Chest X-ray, PA view. Patient: 8 years old, sex M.
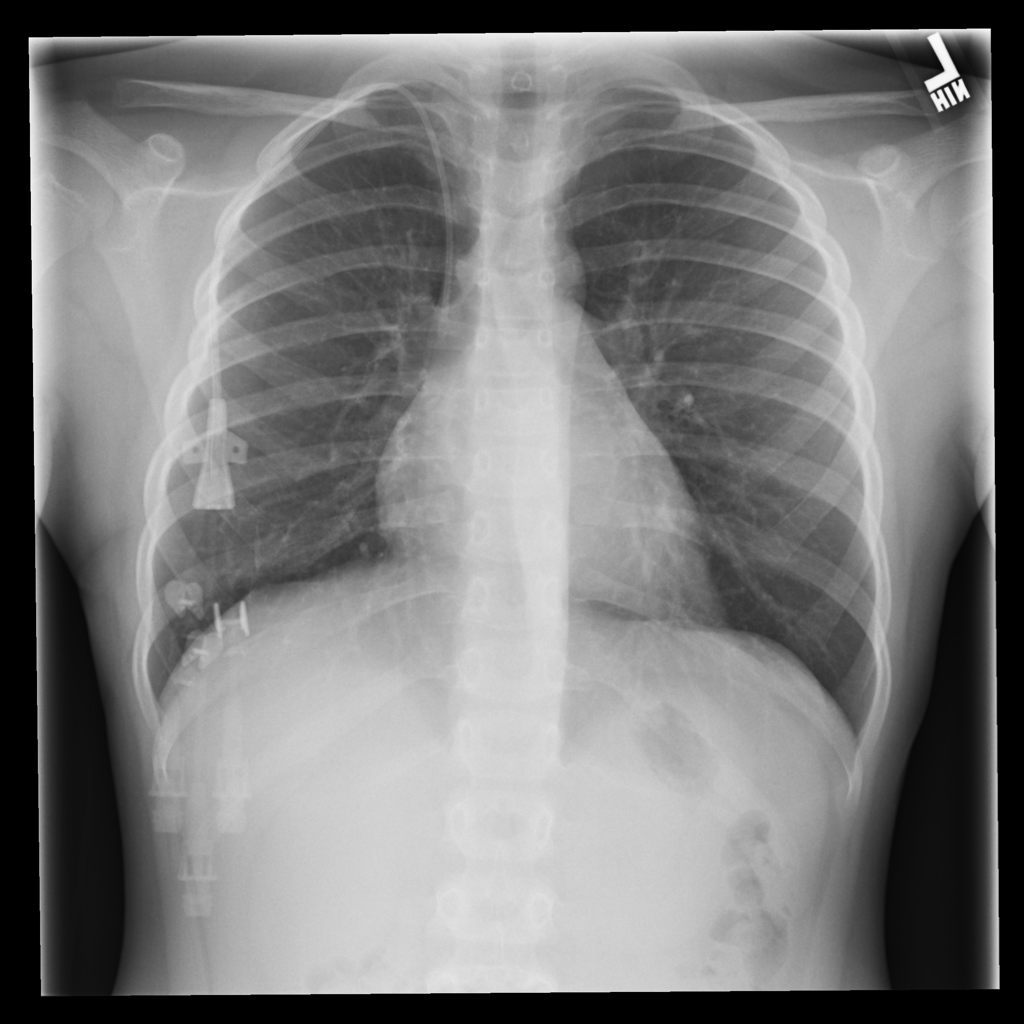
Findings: No Finding